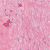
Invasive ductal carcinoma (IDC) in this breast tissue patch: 0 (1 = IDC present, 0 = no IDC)